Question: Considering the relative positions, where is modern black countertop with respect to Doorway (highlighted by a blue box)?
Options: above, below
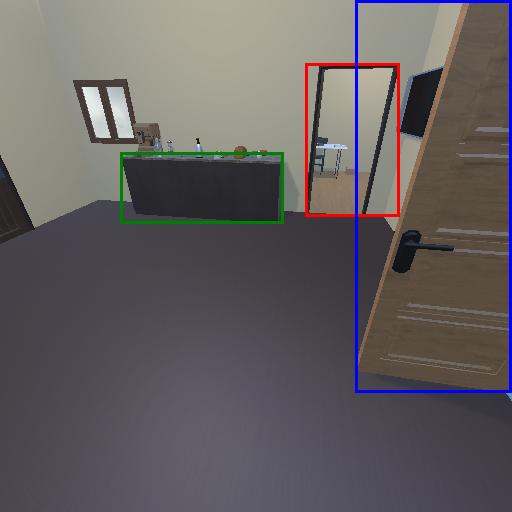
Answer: above